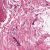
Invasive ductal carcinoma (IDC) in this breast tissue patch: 0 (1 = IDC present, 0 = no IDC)